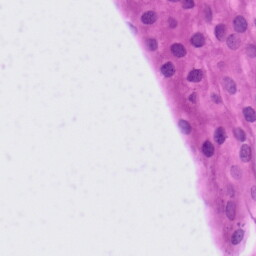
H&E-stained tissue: Tonsil